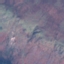
Label: HerbaceousVegetation